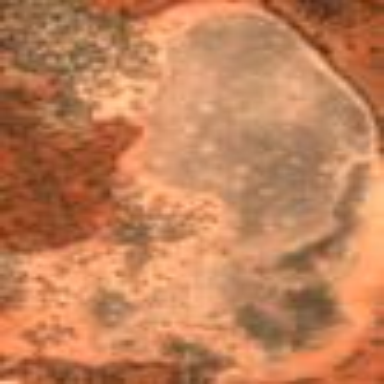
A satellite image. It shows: Dry swamp area covered with mud.